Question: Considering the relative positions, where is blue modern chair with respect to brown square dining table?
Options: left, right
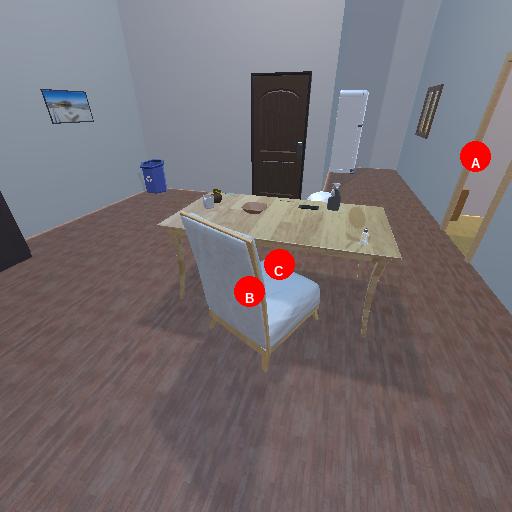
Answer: left